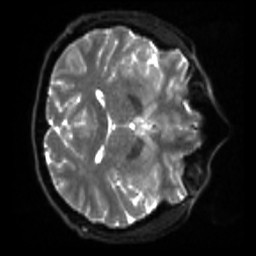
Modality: sbref
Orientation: axial
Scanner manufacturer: siemens
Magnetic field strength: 3 T
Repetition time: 4 s
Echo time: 0.0594 s